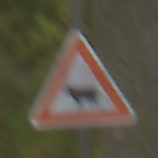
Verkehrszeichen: ViehtriebRechts
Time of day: Midday
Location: Outdoor (Nature)
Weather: Overcast
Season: Autumn
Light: Natural